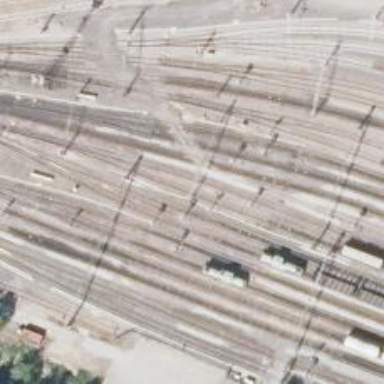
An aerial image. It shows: Railway signal.